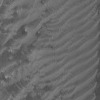
Atmospheric dust classification: not_dusty